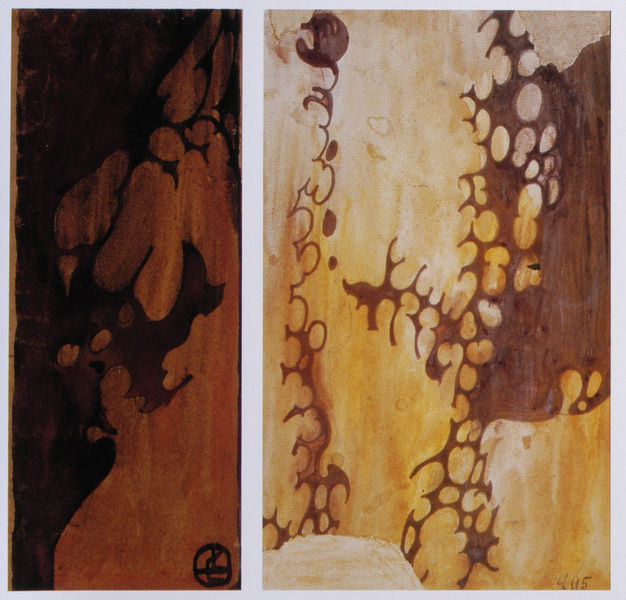
Titel: Tapetenentwürfe mit amorphen Formen
Künstler: Ignatius Taschner
Standort: Eichenau
Institution: Privatbesitz
Schlagwörter: baum, dunkel, gemälde, körper, schatten, wasser, weiß, wolken, aquarell, gelb, ocker, braun, busen, frau, grau, hell, holz, licht, orange, schwarz, zeichen, zeichnung, rot, hochformat, muster, ornament, rahmen, signatur, felder, gold, stoff, drei, kontrast, rosa, kreis, rund, brüste, japan, wellen, zwei, abstrakt, farben, modern, farbe, formen, grafik, graphik, violett, linien, signiert, fliessen, rt, oil, red, white, tafel, black, dark, jugendstil, yellow, ornamente, japonismus, two, brown, japanisch, marmoriert, abstraktion, hell dunkel, tusche, orient, linie, technik, asien, druck, monogramm, bedrohlich, kreise, wei0, asiatisch, stempel, organisch, poster, chinesisch, flecken, china, schnörkel, maserung, wood, clouds, head, rötlich, light, schlieren, color, blasen, brau, dyptichon, kleckse, kreismuster, waben, paintings, zweiteilig, abstract, bright, tryptichon, leaves, rectangle, zellen, schwrz, watercolor, graphi, wisch, gelbt, runde formen, circle, circles, lines, shapes, fire, shade, four, paint, asia, breite, signet, gemasert, round, phasen, symbol, border, organic, shape, sign, triptic, blood, heart, signatur links unten, cream, heller hintergrund, 5, dunkelbraune struktur, eckmann, asia wok, flächi, panels, blob, grain, diptych, holes, verticle, perlend, rivers, bubble, sigil, viens, bubbles, two panels, waterways, woodgrain, landmasses, abstrace, 905, 1905, ornamentik, buccles, uneasy, naturalistic naturalistic